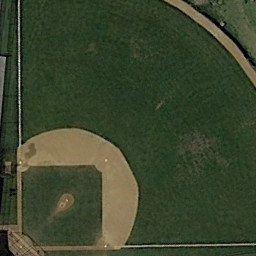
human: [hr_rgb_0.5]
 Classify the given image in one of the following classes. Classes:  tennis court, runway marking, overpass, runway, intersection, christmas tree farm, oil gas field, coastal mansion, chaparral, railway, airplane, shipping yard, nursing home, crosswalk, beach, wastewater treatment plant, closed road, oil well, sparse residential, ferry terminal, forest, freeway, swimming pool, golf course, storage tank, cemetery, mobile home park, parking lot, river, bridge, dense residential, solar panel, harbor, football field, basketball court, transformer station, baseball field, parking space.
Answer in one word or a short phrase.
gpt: baseball field